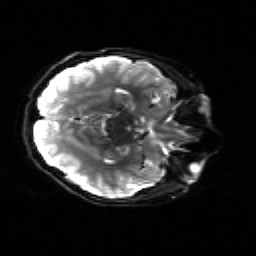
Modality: sbref
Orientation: axial
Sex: male
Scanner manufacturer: siemens
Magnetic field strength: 3 T
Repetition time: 5 s
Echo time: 0.071 s